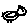
Label: bird